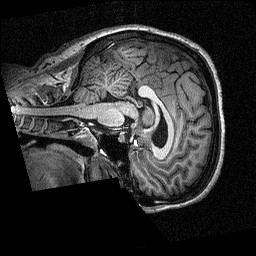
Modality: T1w
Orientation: sagittal